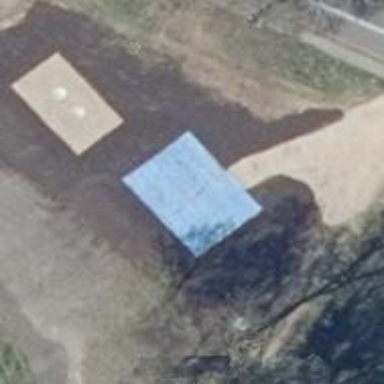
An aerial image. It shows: Picnic shelter provides comfortable rest area.